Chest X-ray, PA view. Patient: 81 years old, sex F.
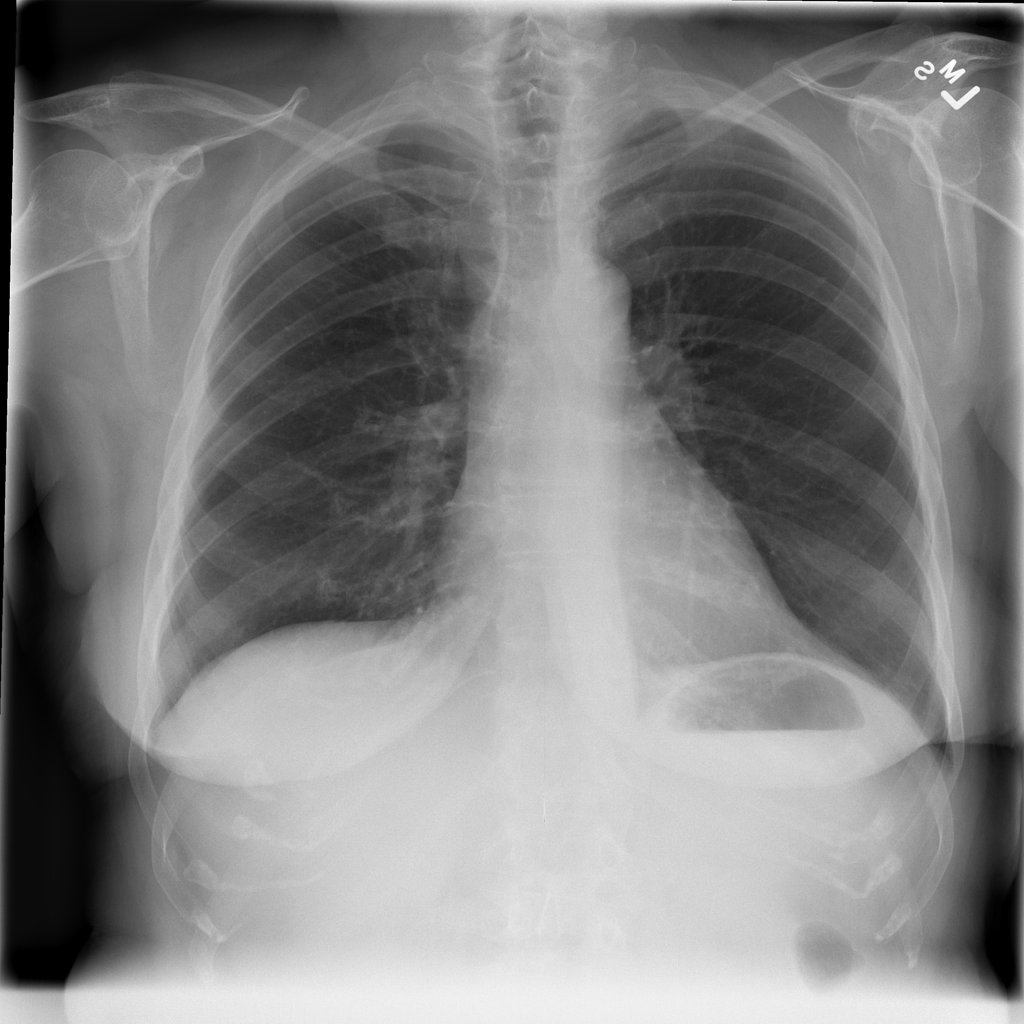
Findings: No Finding